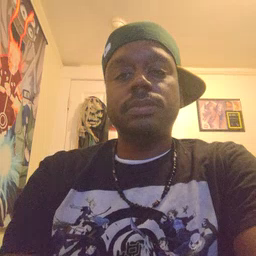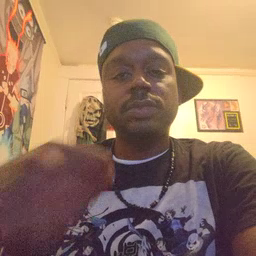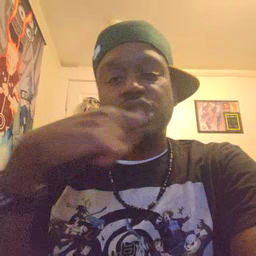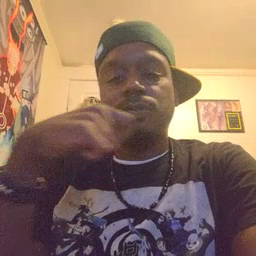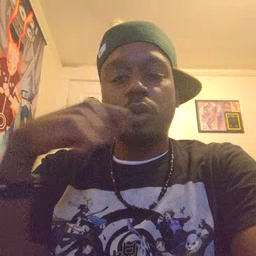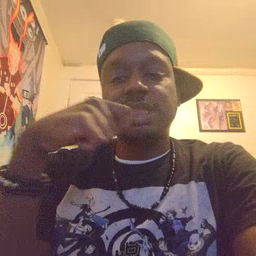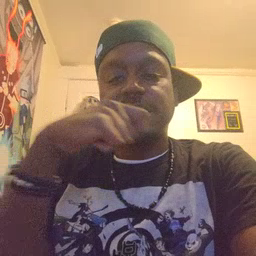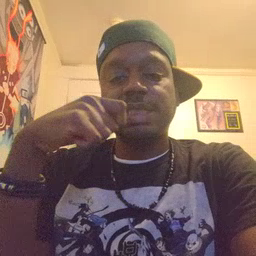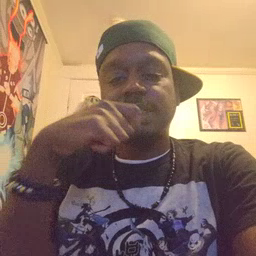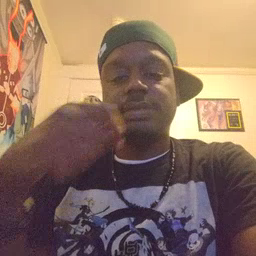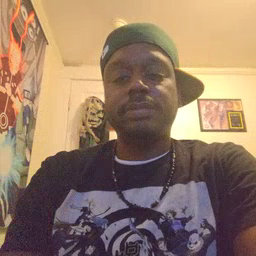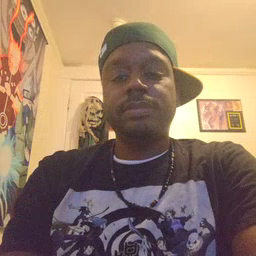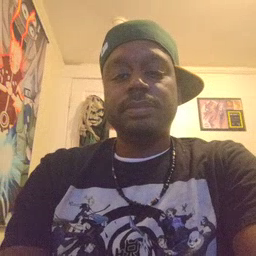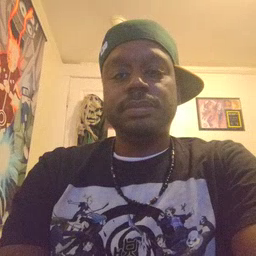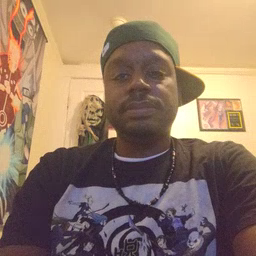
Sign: toothbrush